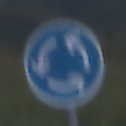
Verkehrszeichen: Kreisverkehr
Umgebung: Outdoor, Nature
Tageszeit: SunriseSunset
Wetter: PartlyCloudy
Licht: Natural
Jahreszeit: NotSpecified
Kontrast: LowContrast